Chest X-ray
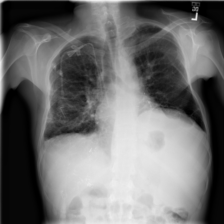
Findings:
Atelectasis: negative
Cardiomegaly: negative
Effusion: negative
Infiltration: negative
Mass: negative
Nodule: negative
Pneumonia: negative
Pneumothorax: negative
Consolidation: negative
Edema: negative
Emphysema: negative
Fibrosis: negative
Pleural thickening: negative
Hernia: negative